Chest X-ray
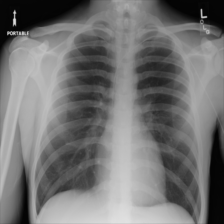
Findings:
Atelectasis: negative
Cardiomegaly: negative
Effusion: negative
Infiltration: negative
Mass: negative
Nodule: negative
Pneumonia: negative
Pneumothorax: negative
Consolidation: negative
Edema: negative
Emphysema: negative
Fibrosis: negative
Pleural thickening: negative
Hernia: negative